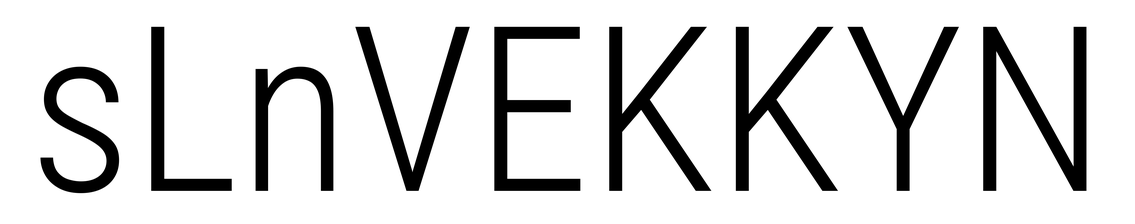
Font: Roboto_Condensed_Light